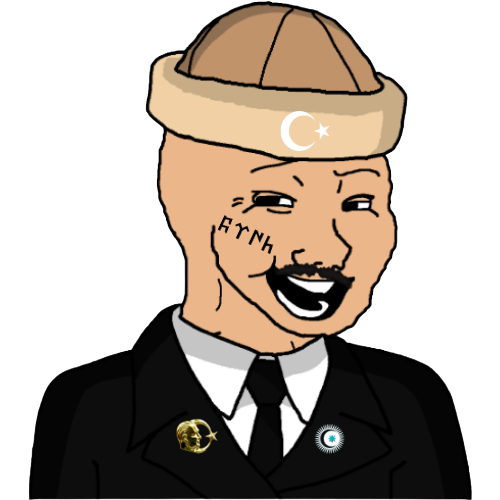
Label: 5_Doomer